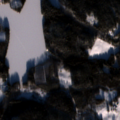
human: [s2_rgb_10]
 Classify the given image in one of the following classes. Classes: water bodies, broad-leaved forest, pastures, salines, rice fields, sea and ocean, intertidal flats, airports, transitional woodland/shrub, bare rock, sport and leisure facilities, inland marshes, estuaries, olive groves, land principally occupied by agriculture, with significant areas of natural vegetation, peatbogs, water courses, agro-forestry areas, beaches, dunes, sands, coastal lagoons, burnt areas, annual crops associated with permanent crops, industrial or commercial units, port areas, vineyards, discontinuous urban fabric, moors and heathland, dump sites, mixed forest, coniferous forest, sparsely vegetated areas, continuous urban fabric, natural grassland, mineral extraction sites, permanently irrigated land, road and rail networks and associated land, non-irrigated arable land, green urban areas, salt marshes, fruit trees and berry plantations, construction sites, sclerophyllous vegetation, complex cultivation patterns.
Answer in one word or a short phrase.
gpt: land principally occupied by agriculture, with significant areas of natural vegetation, coniferous forest, mixed forest, water bodies